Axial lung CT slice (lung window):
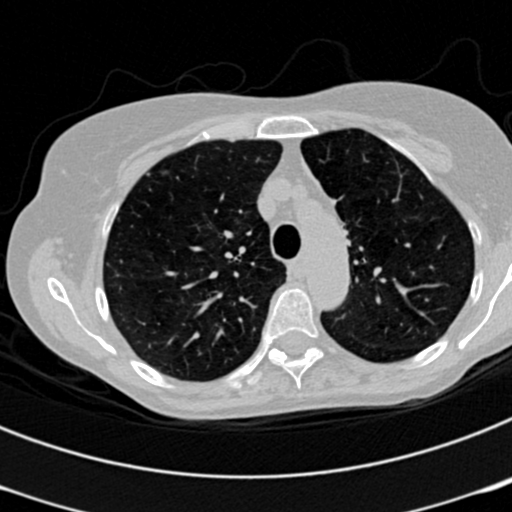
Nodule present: no